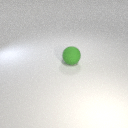
large green rubber sphere